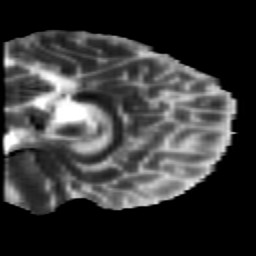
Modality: MD
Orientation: sagittal
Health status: healthy
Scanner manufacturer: siemens
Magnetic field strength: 3 T
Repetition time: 10 s
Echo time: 0.092 s